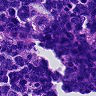
Metastatic tissue present: no